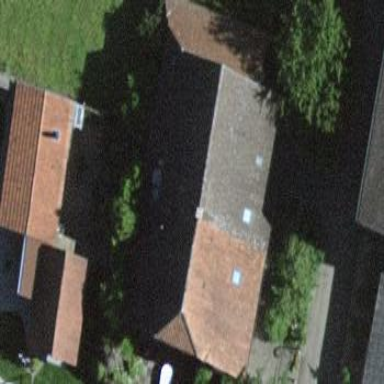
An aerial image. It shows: Farm building.